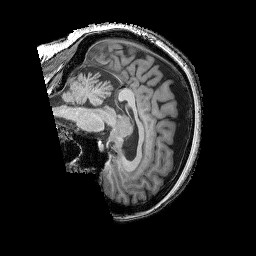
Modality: T1w
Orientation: sagittal
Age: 71
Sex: female
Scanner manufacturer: siemens
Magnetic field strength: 3 T
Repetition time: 2.25 s
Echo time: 0.00411 s